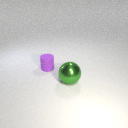
large green metal sphere to the right of small purple rubber cylinder